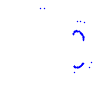
Particle: proton